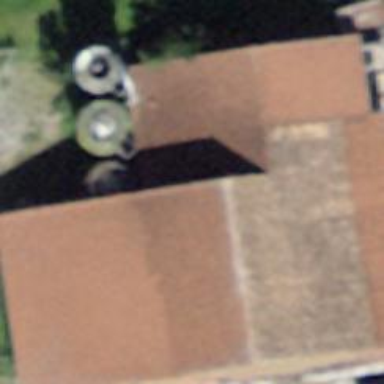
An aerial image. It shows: Barn.